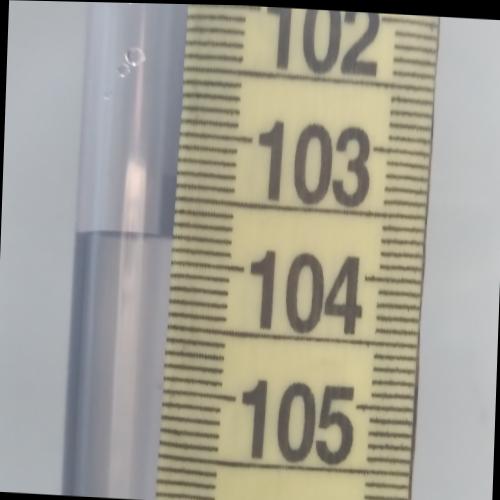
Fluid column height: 103.8 cm